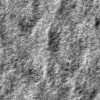
Atmospheric dust classification: not_dusty